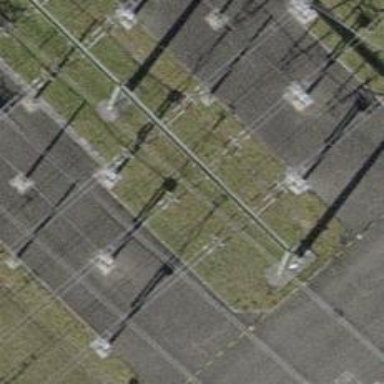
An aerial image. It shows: Insulator used in power equipment.